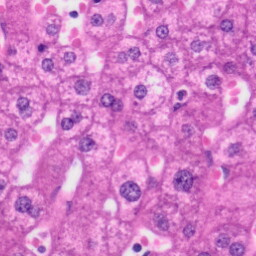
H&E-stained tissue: Liver